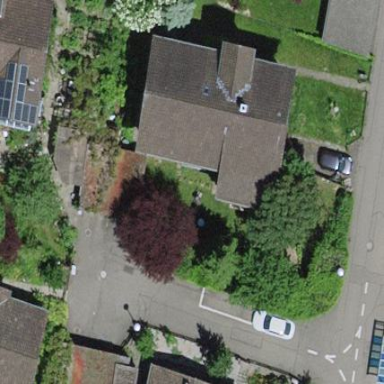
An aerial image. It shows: Simple house.